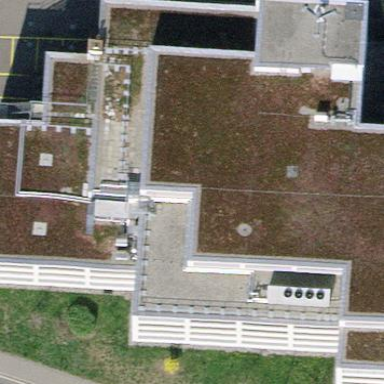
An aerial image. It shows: Commercial building.